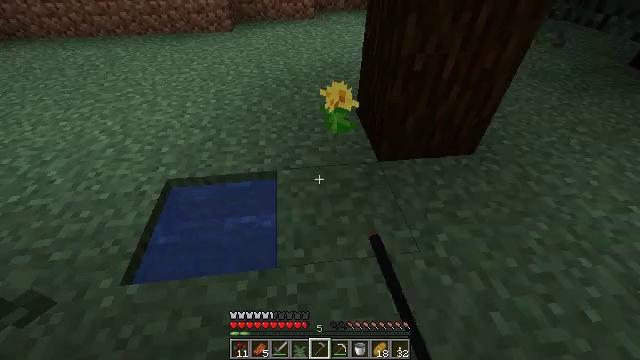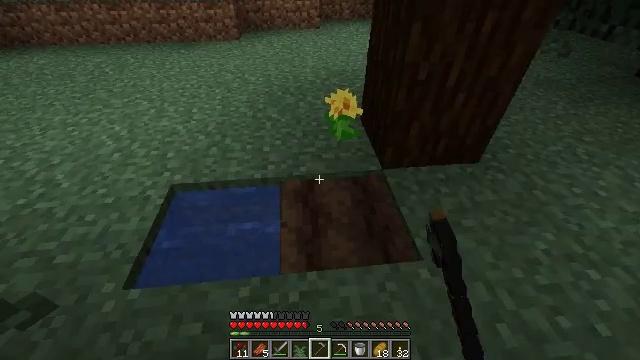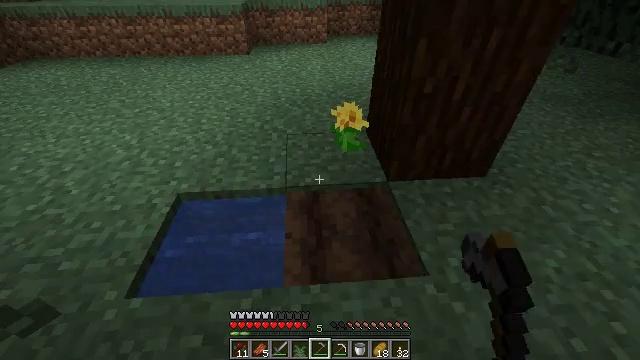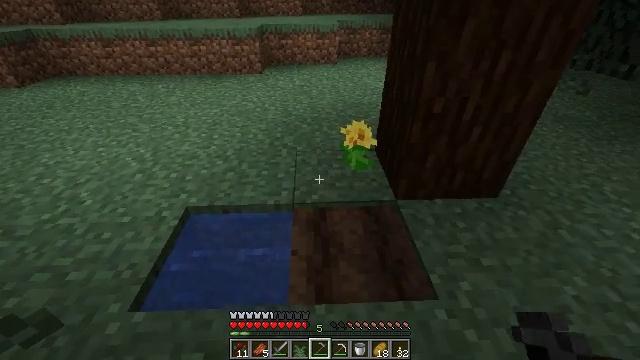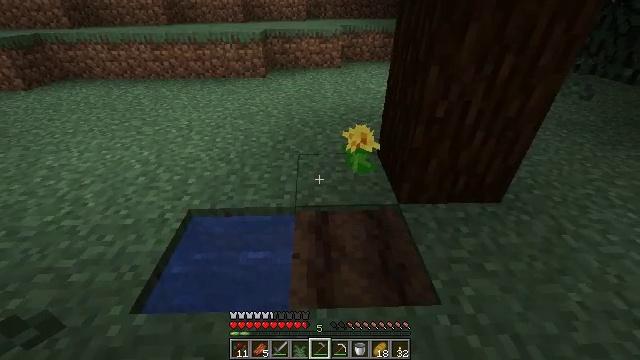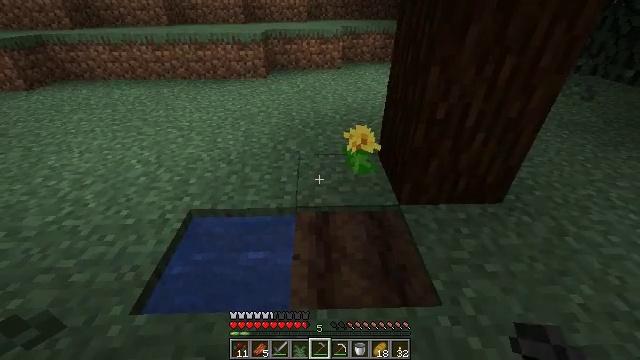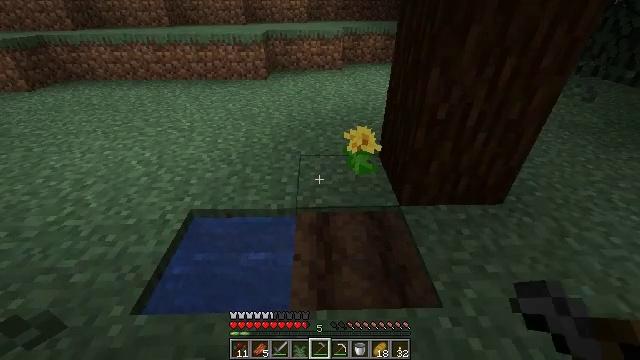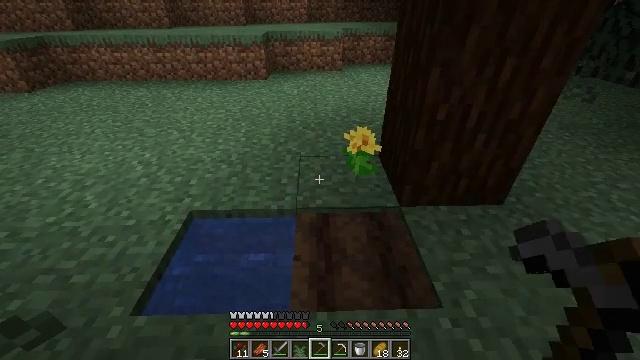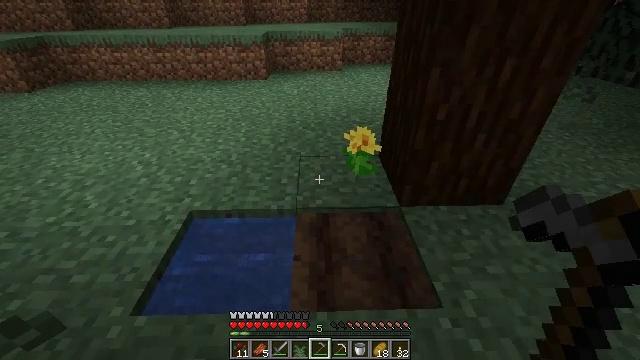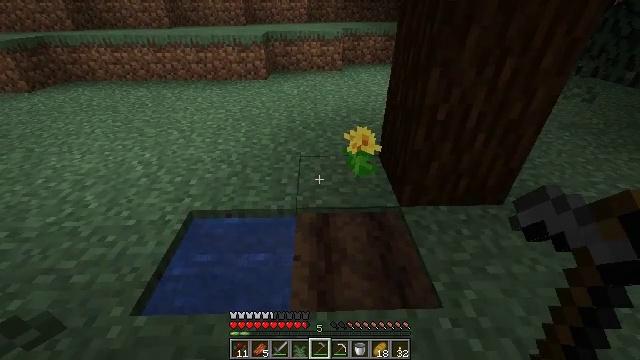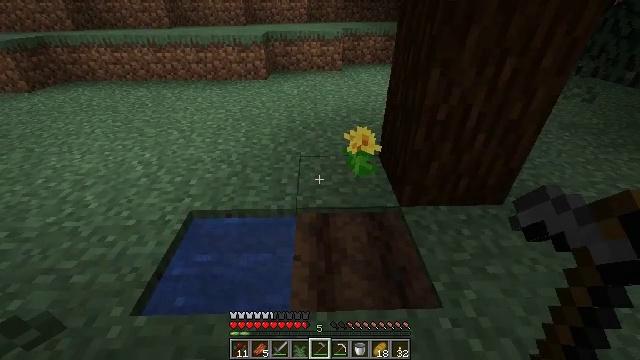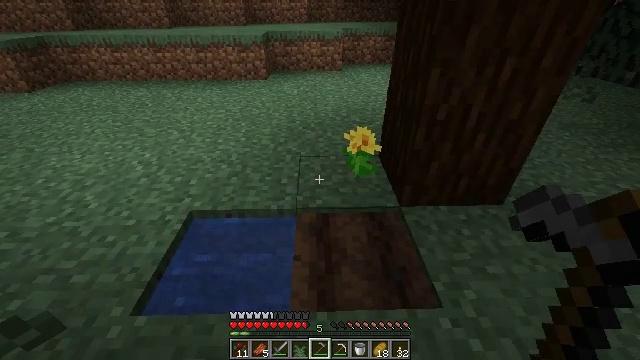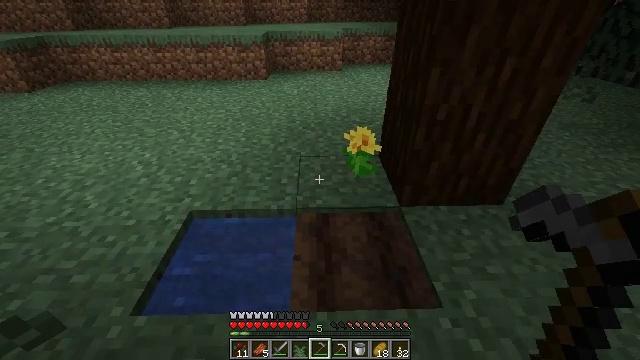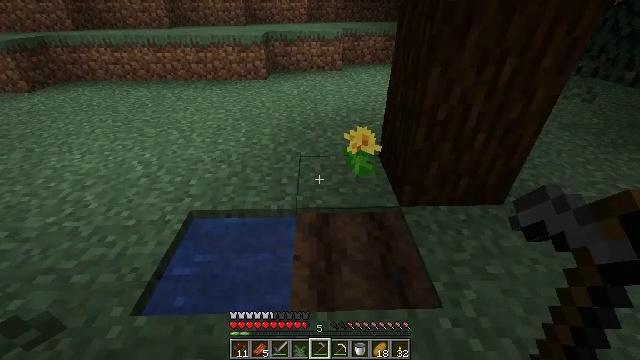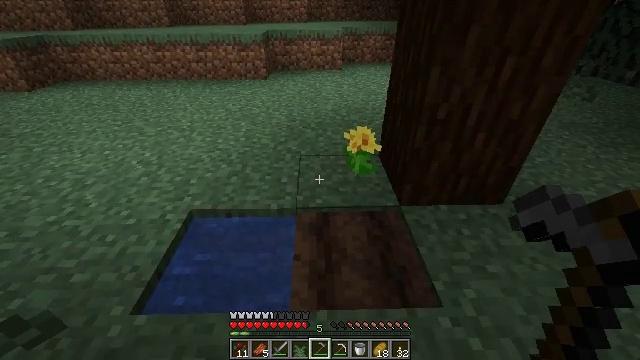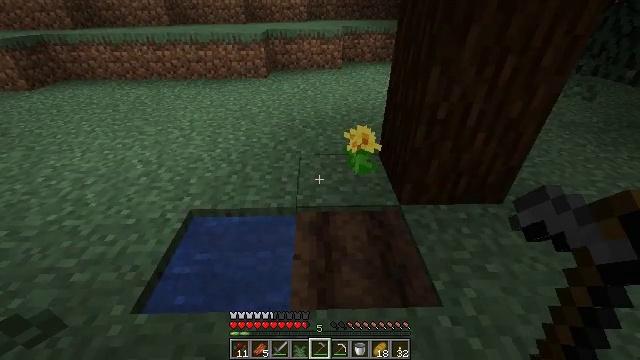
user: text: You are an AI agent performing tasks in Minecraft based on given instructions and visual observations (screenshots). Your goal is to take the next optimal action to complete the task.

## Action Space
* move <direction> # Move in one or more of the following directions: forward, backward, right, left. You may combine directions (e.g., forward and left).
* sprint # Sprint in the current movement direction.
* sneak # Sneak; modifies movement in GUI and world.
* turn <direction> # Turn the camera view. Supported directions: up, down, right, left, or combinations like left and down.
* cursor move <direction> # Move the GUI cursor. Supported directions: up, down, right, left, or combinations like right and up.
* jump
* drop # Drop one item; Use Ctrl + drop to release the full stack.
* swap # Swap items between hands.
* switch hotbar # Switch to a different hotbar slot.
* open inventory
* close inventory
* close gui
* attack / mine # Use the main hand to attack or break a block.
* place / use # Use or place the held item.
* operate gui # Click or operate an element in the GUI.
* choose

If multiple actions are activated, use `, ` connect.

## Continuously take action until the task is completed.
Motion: motion action
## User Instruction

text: Collect a dandelion flower.
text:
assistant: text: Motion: turn left and up
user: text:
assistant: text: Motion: turn left and up
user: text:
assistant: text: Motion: turn left and up
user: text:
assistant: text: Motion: no_op
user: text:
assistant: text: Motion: no_op
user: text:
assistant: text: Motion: use / place
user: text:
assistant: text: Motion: use / place
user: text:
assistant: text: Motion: use / place
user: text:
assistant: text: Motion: use / place
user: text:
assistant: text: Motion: no_op
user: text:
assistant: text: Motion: no_op
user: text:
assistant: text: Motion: no_op
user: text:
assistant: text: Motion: no_op
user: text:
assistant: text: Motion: no_op
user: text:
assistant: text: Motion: no_op
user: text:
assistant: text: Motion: turn right
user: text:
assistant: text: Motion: turn right
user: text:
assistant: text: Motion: move forward
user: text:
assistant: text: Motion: move forward
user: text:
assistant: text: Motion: move forward
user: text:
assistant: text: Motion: no_op
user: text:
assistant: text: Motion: attack / mine
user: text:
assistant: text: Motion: attack / mine
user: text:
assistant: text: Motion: no_op
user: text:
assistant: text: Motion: no_op
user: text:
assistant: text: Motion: turn down
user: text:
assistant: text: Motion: no_op